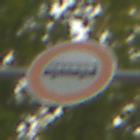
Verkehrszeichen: VerbotKraftomnibusse
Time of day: SunriseSunset
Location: Outdoor (RoadRail)
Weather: Clear
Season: NotSpecified
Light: Natural